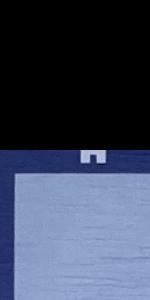
Label: Empty